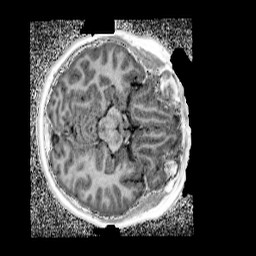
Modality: UNIT1_denoised
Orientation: axial
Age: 10
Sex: female
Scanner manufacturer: siemens
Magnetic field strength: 3 T
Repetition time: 4 s
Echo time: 0.00299 s